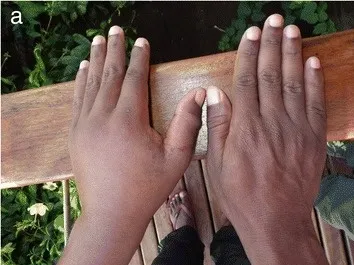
Photographs showing the swollen left hand after the bite of Leioheterodon madagascariensis. Approximately. 5 h, and ,30 min.
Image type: medical_photograph (skin_photograph)